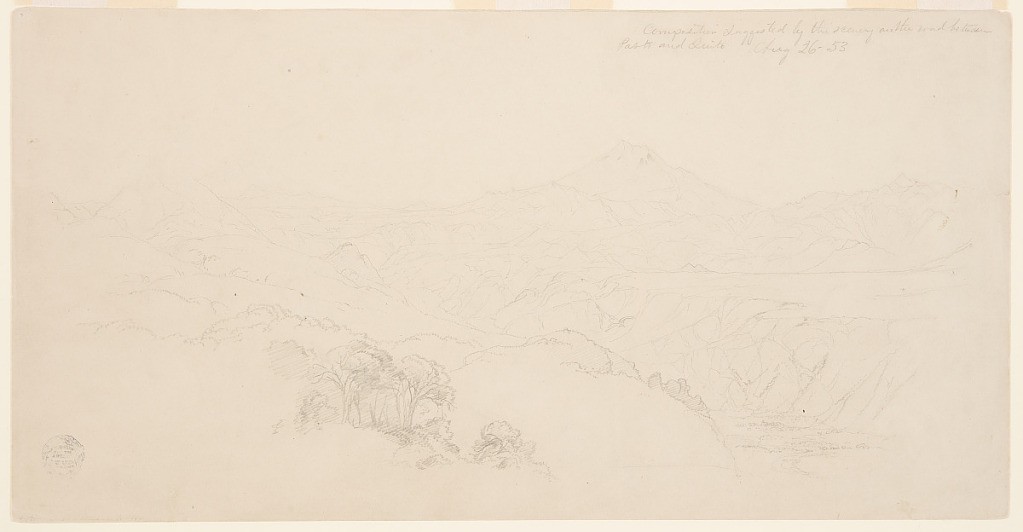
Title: Composition Suggested by Scenery between Pasto, Colombia, and Quito, Ecuador
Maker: Frederic Edwin Church, American, 1826–1900
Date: August 26, 1853
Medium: Graphite on gray wove paper
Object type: Drawing
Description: Landscape sketch showing a generalized view of mountainous Andean scenery between the cities of Pasto, Colombia, and Quito, Ecuador. In the foreground at left, rolling and heavily wooded terrain descends toward a river valley in the lower right corner. A river winds through the valley floor, which is bounded by abrupt slopes that ascend to a flat plateau in the middle distance at right. Rugged, mountainous topography makes up the middle distance at left, and extends into the background where an immense, sharp, and pyramidal mountain rises above the others--likely a volcano. The extremely rugged terrain forms a jagged horizon in the background.